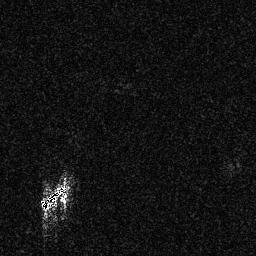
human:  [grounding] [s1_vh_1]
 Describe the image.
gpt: In the satellite image, there is  <ref>1 medium ship </ref> <box>[[14, 70, 27, 82, 0]]</box> located at bottom left.